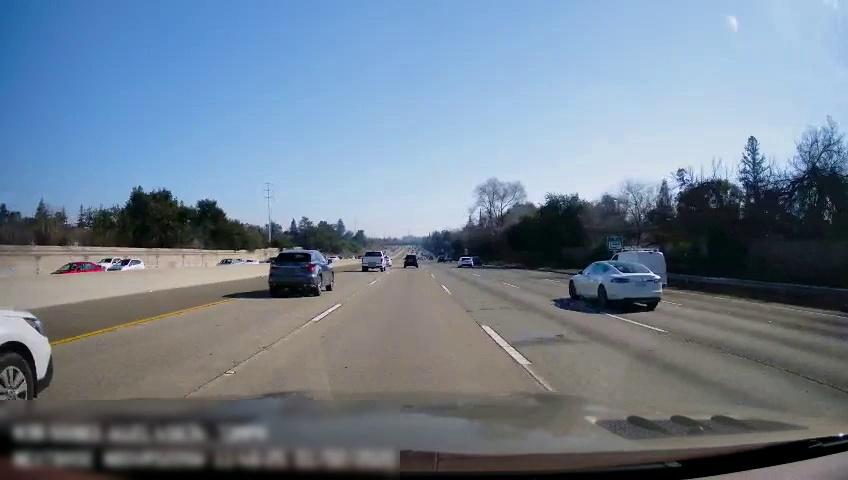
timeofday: Day
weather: Sunny
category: Vehicles | Car
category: Vehicles | Car
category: Vehicles | Car
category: Vehicles | Car
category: Vehicles | Car
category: Vehicles | Car
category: Vehicles | SUV
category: Drivable Space
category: Vehicles | Car
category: Vehicles | Truck
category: Vehicles | SUV
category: Vehicles | Van
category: Vehicles | Car
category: Vehicles | Car
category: Vehicles | SUV
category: Vehicles | Car
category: Lanes | Current Lane
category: Lanes | Current Lane
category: Lanes | Alternate Lane
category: Lanes | Alternate Lane
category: Lanes | Alternate Lane
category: Lanes | Alternate Lane
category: Traffic | Signs